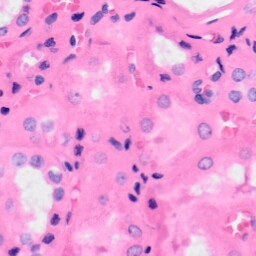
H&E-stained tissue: Kidney